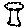
Label: tree